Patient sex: M
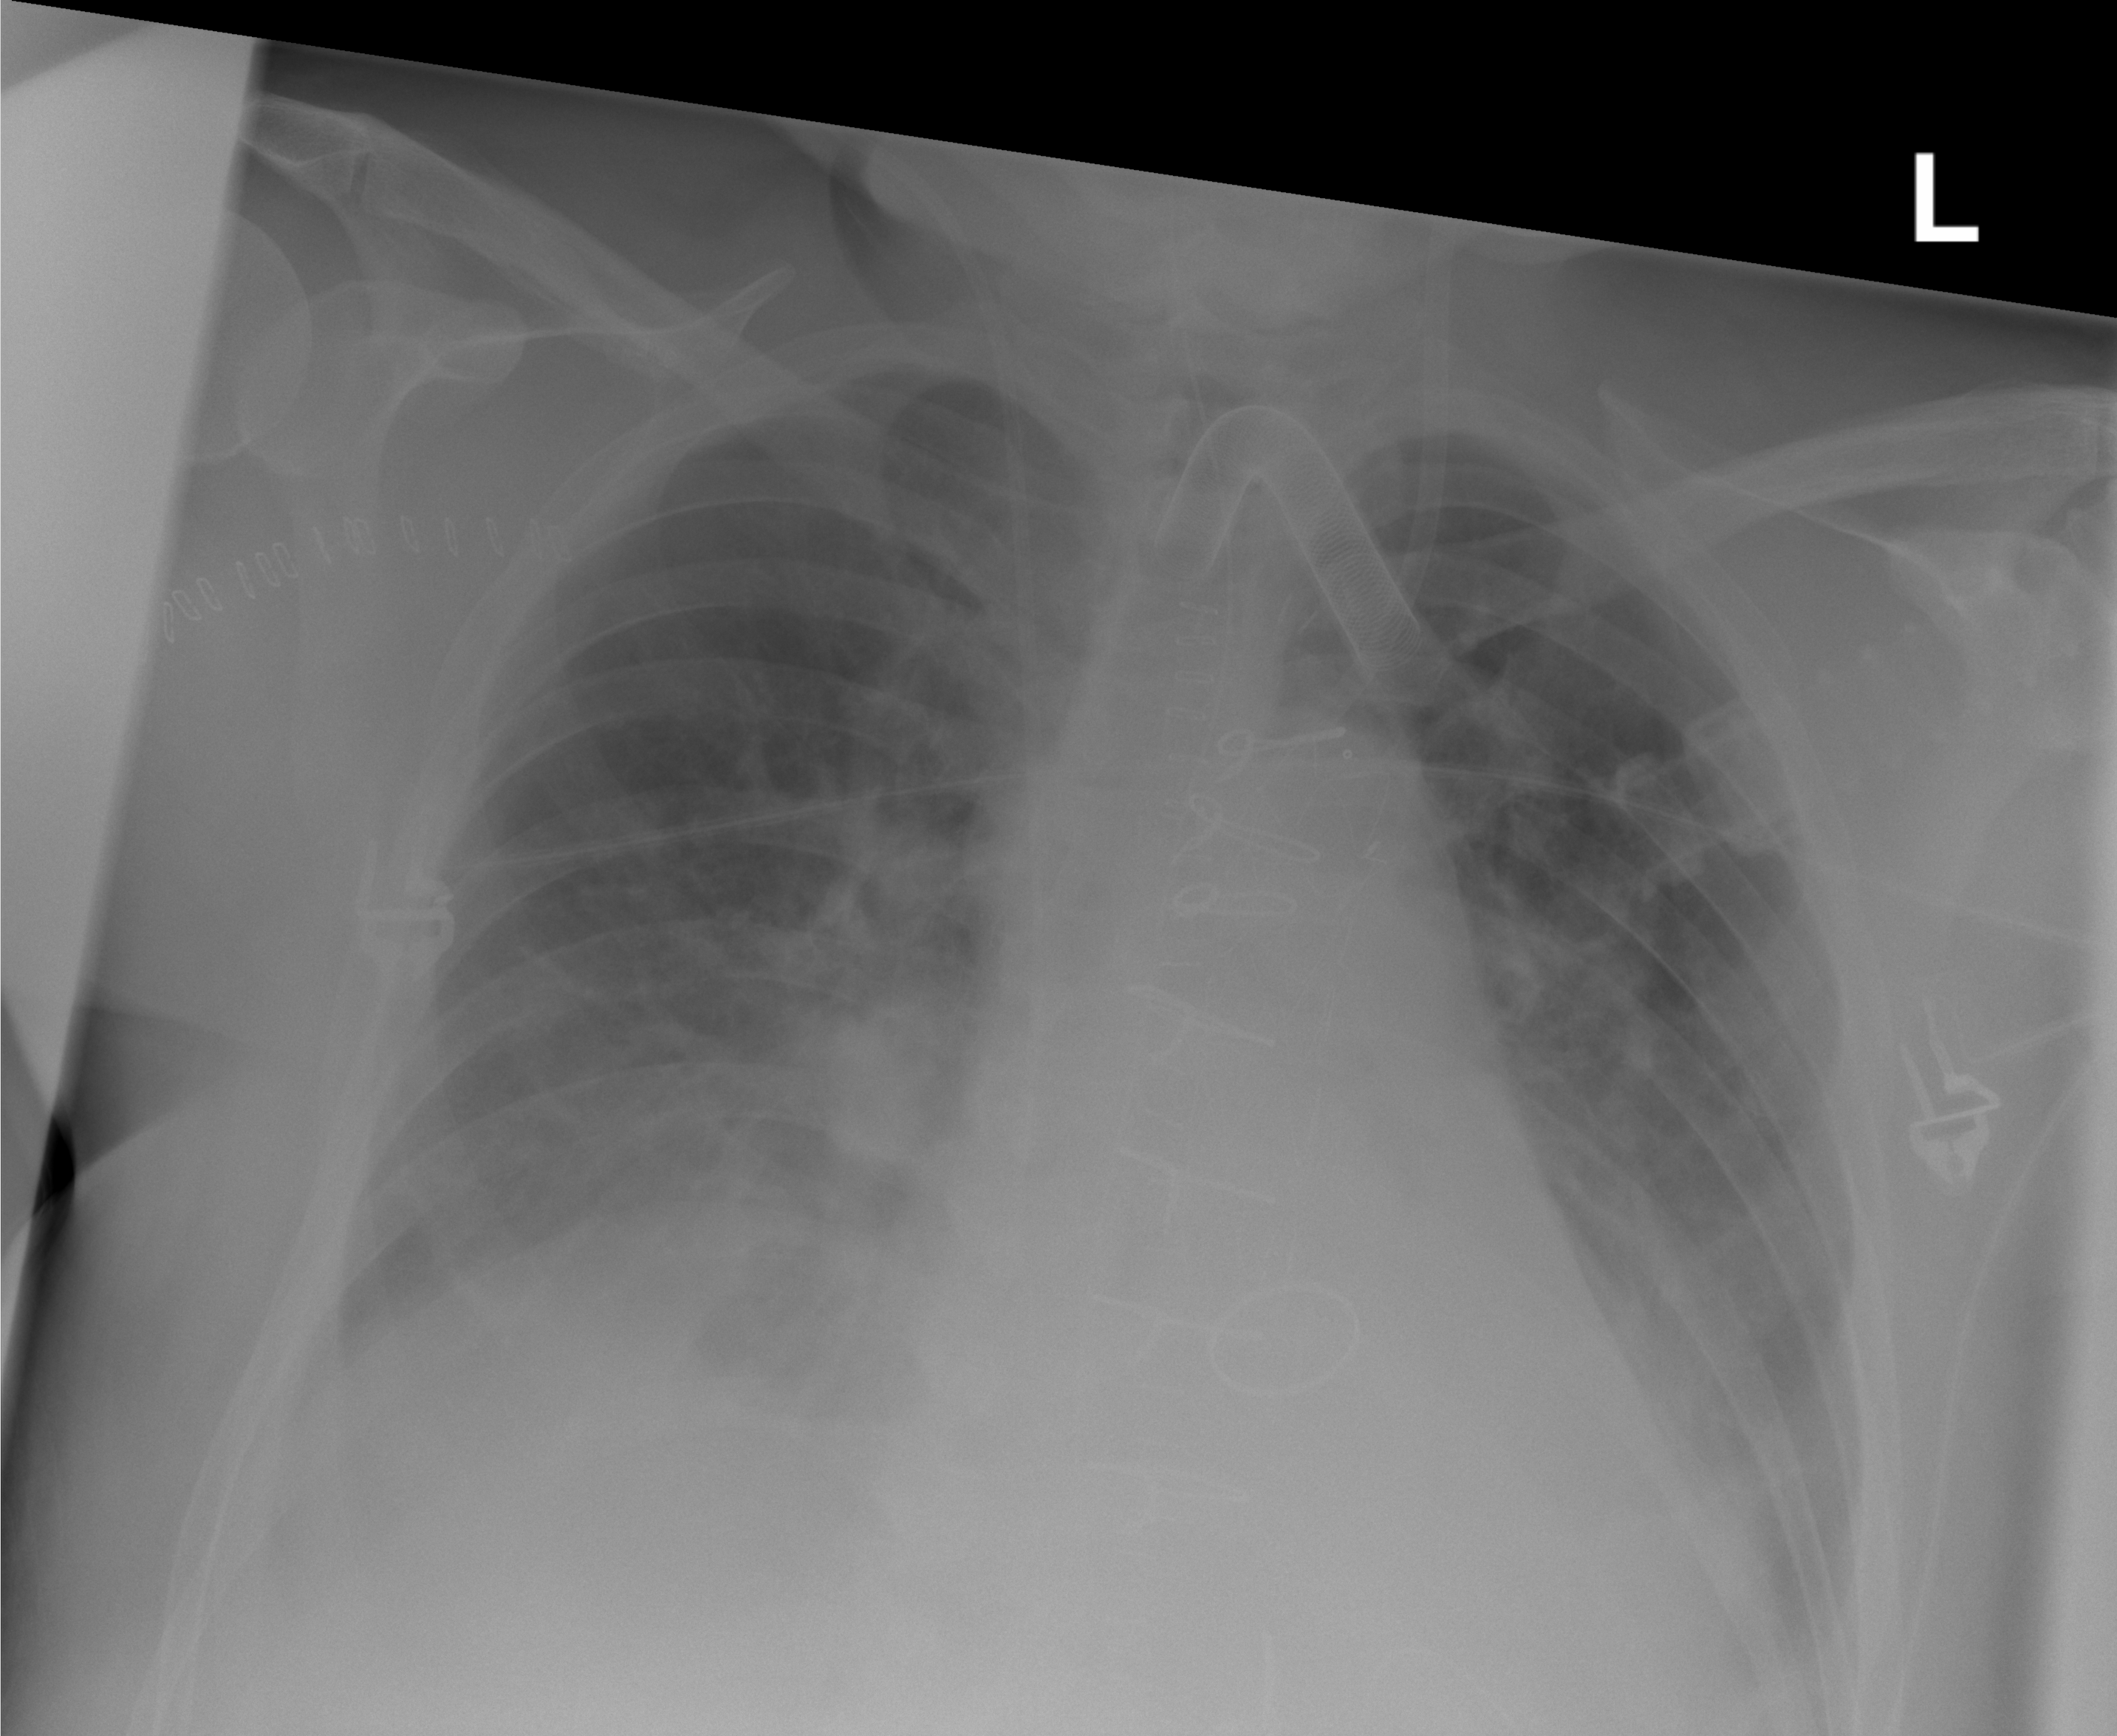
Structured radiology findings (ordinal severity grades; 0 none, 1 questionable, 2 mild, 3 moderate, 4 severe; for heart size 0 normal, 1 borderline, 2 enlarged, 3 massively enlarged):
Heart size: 2
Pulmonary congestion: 2
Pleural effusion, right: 3
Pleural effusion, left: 3
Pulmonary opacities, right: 2
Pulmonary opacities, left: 2
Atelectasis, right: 3
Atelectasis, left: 3